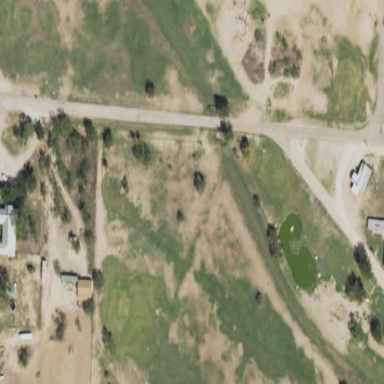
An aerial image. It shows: Golf course.